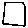
Label: square